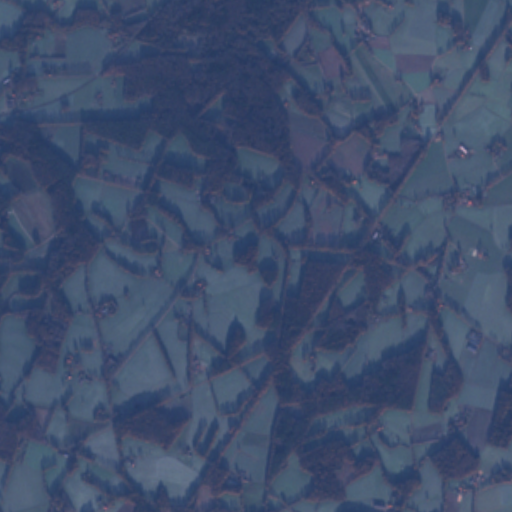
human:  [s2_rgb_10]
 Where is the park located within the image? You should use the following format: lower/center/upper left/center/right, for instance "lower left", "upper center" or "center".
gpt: The park is located in the center left of the image.
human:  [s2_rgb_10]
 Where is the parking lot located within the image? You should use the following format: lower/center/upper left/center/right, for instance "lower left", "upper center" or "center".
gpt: There is no parking lot in the image.